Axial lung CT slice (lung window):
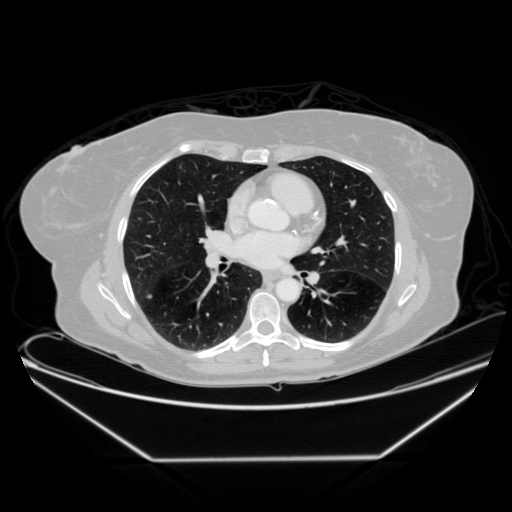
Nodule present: yes
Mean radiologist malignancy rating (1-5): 2.333